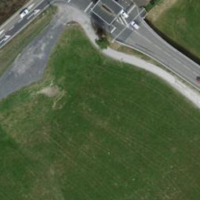
EUNIS habitat code: 57
Species observed at this site:
Corvus corone
Passer domesticus
Columba palumbus